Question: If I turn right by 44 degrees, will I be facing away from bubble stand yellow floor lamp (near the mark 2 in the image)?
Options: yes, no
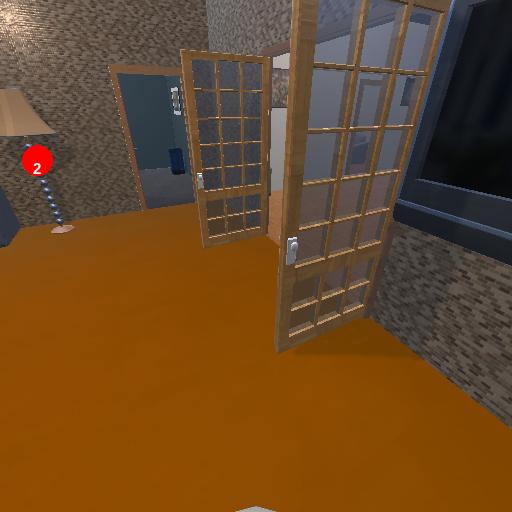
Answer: yes